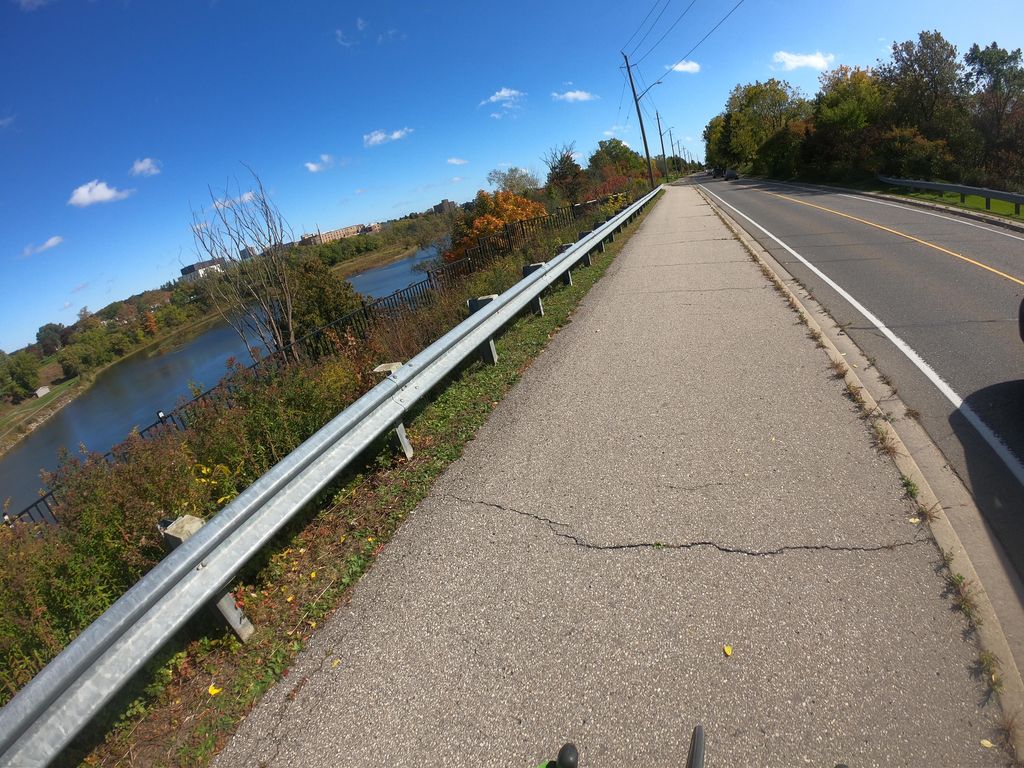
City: kitchener-waterloo